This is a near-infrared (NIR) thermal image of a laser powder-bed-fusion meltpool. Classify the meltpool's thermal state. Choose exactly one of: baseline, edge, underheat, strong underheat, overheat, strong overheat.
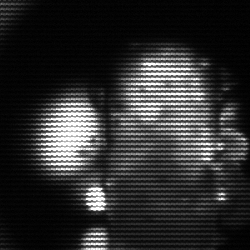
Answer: strong underheat